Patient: sex F, age 68
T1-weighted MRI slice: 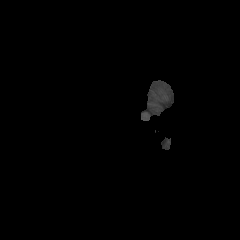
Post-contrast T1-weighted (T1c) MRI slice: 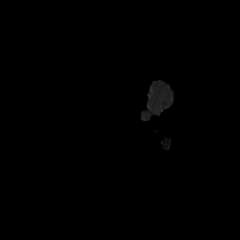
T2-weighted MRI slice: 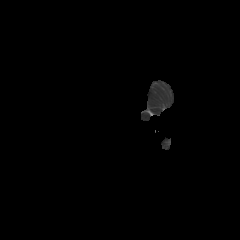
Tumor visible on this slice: no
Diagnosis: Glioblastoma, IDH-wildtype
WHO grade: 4